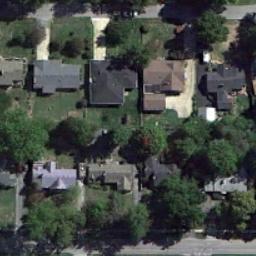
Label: medium_residential